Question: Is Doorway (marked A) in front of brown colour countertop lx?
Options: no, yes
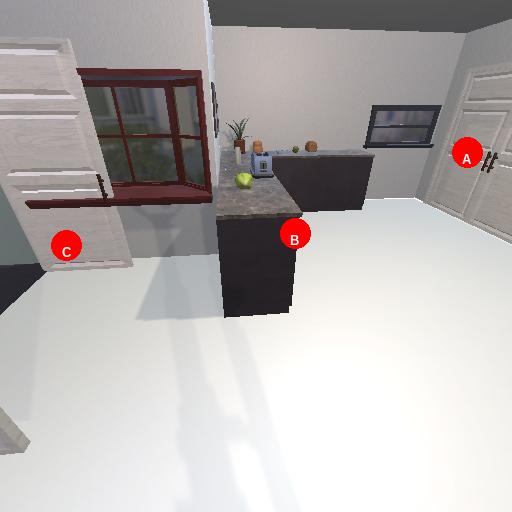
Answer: no